Question: I created Django app for users monthly project report. I added users project data in Django admin portal with completed year,month and date. Now I need to display the data in views page according to the month and year or any specific date which they are selecting in view page.
For example, if users want to see September 2018 month data, in data.html page users will select 2018 and September from drop down list and they will click generate button to get the report for that selected month and year. Below I attached screenshot link for data.html page.

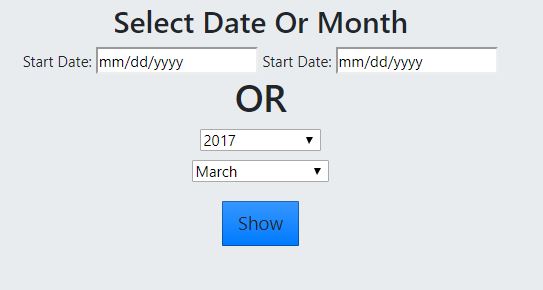
Answer: You can use Django queryset that filter the data saved in the database; to understand more read the documentations in this link:
<URL>
Example:
'''
Entry.objects.filter(pub_date__lte='2018-09-01')
'''
Or for more complex queries you can use the Q from django.models:
'''
model.objects.get(Q(pub_date=date(2018, 5, 2)) | Q(pub_date=date(2016, 5, 6))
'''